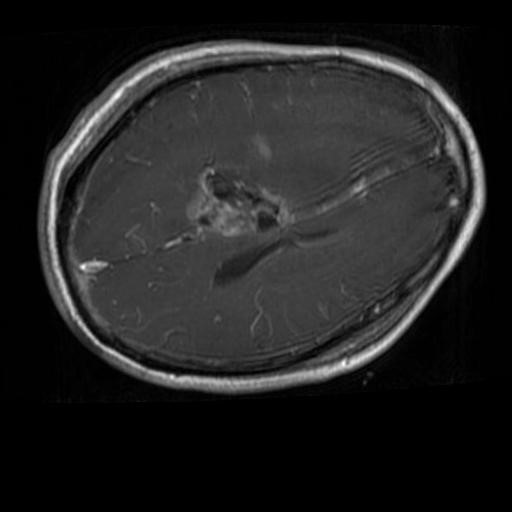
Label: brain_glioma